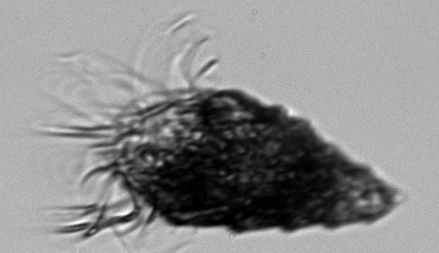
Label: Laboea_strobila